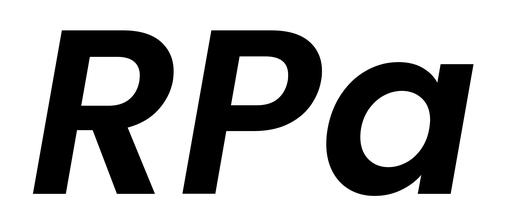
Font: Poppins-SemiBoldItalic